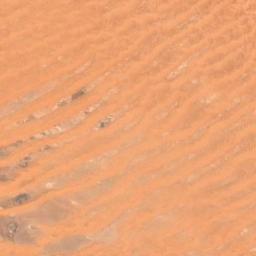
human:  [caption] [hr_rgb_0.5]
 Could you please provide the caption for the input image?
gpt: The desert is full of yellow sand .

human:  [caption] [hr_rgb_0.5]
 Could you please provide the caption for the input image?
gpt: This is a yellow desert with wavy stripes .

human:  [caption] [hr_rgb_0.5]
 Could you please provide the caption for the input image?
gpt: The desert has deep yellow sand and some sand ripples .

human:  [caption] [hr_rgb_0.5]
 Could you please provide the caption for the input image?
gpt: There are parallel lines in this desert .

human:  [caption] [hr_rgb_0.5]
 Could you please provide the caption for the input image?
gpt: A yellow desert with striped appearance .